Question: Trying to load a network from JSON results in an the following error
> Error: Sizes must be set before initializing.
'''
let brain = require('brain.js');
let fs = require('fs');
let fileContent = fs.readFileSync("network.j
son", "utf8");
const net = new brain.NeuralNetwork();
console.log(fileContent);
net.fromJSON(fileContent);
console.log(net.run([1,0]));
'''
If I just ask to output json to the console, then everything works, if I create in the code
'''
let json = {...};
'''
everything works, but when I try to load from a Json file, an error appears

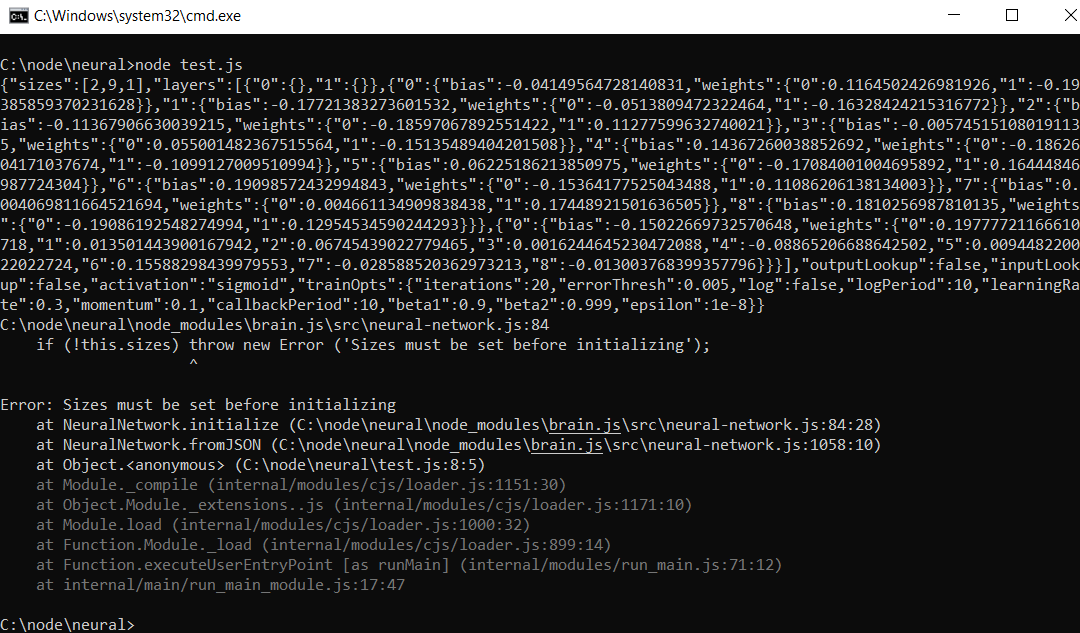
Answer: fs.readFileSync returns a string according to <URL>
> fs.readFileSync(path[, options])# string | Buffer | URL | integer filename or file descriptor Object | string string | null Default: null
thus, you need to pass your 'fileContent' to 'JSON.parse' to parse your JSON string, the result from 'fs.readFileSync', to JavaScript value or object before using 'net.fromJSON' eg.
'''
let fileContent = fs.readFileSync("network.json", "utf8");
let fileContentJSON = JSON.parse(fileContent);
const net = new brain.NeuralNetwork();
net.fromJSON(fileContentJSON);
'''